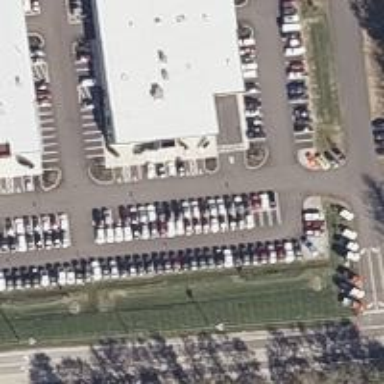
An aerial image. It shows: Building that is car shop with car sales available.